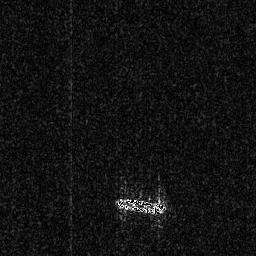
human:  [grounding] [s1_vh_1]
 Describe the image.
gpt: In the satellite image, there is  <ref>1 medium ship </ref> <box>[[44, 76, 64, 83, 0]]</box> located at bottom.